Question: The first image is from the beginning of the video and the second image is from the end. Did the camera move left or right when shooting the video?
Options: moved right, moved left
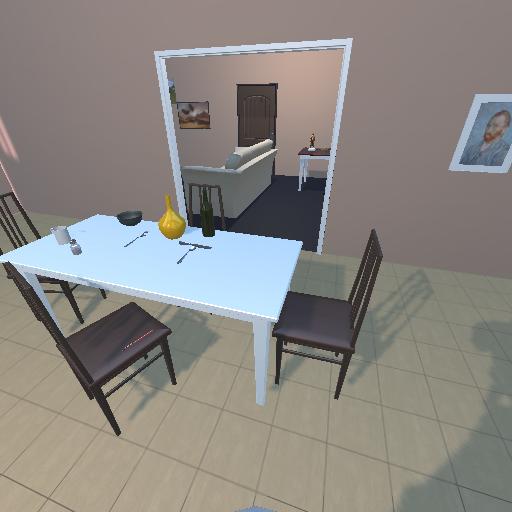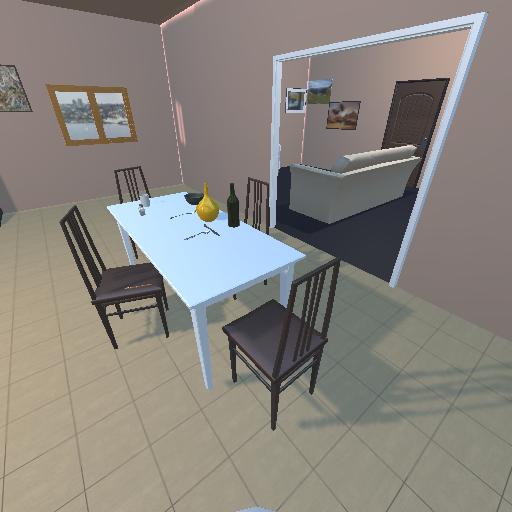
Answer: moved right